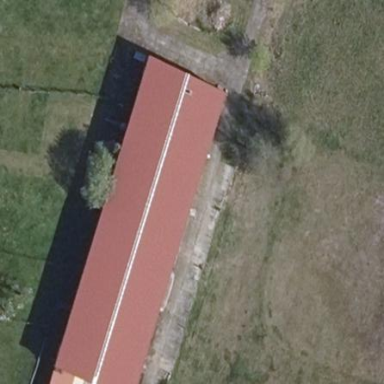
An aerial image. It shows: Red gabled farm auxiliary building with its roof oriented along.